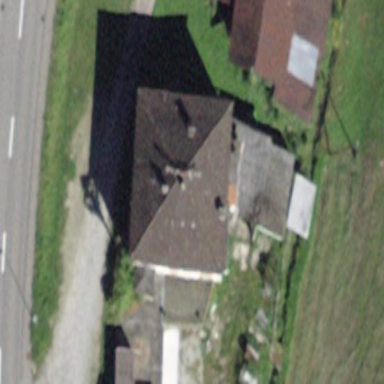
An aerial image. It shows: Detached building.